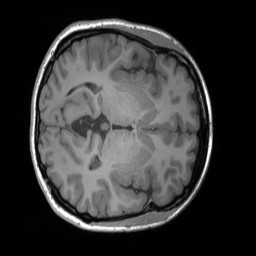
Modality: T1w
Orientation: axial
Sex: female
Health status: ill
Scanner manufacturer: siemens
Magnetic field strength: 3 T
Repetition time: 1.66 s
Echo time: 0.00254 s